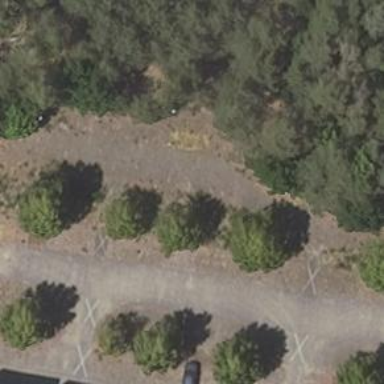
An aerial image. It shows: Parking area with surface.